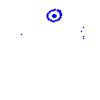
Particle: kaon